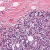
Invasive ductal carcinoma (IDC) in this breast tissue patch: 1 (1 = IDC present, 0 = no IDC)